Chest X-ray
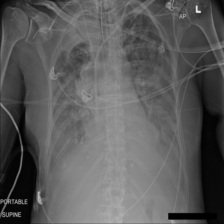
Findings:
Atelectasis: negative
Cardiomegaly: negative
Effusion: negative
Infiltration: negative
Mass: negative
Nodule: negative
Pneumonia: negative
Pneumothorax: negative
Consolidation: negative
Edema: negative
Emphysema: negative
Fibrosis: negative
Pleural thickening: negative
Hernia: negative